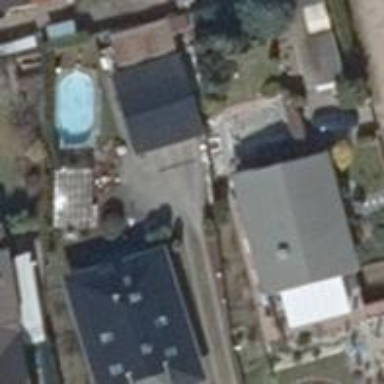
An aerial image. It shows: Detached building with gabled roof.